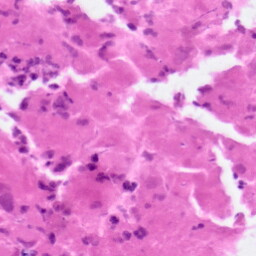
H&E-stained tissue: Pancreatic